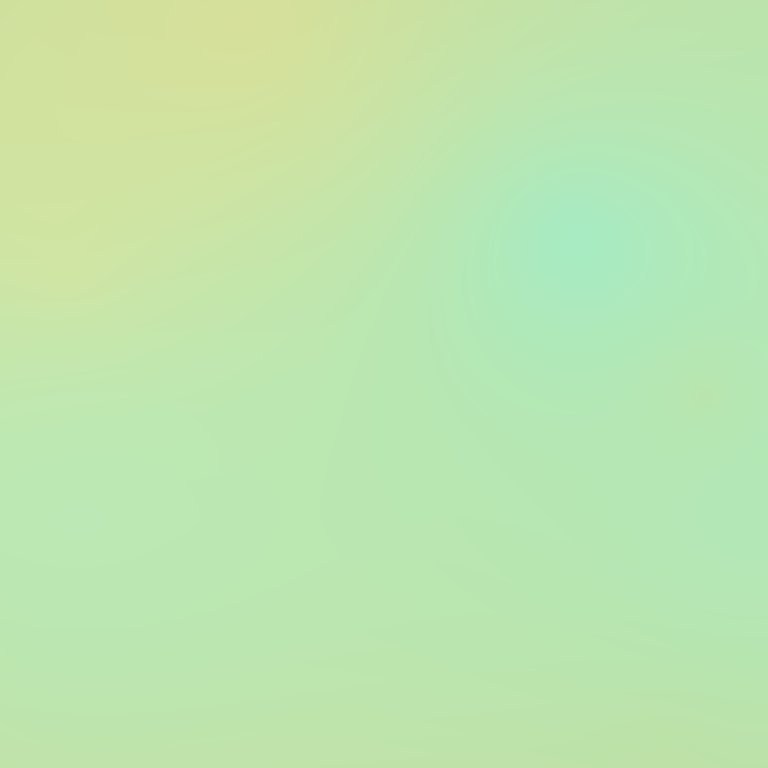
Abstract light effect, smooth gradient from soft yellow to gentle teal, calm atmosphere, diffuse light, no room, no furniture, no objects.